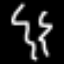
Label: squiggle